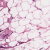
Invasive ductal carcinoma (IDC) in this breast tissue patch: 1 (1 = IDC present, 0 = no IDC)